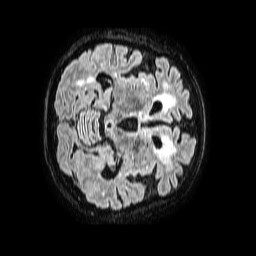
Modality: FLAIR
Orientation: axial
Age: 63
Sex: female
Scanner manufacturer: philips
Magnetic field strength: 1.5 T
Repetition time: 4.8 s
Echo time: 0.3 s